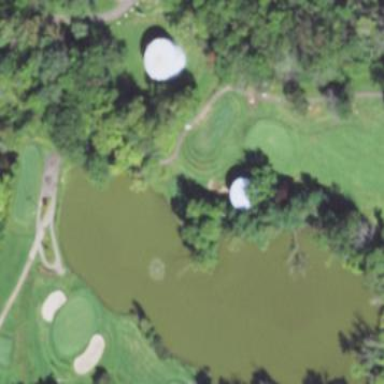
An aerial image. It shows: Water hazard on golf course. The hazard is natural water feature.